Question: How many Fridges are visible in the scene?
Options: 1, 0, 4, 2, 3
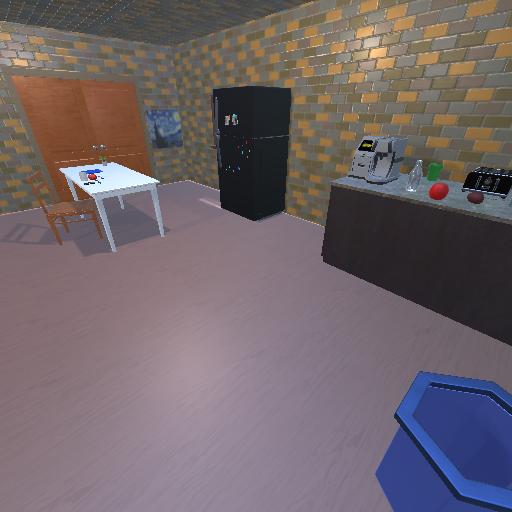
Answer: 1